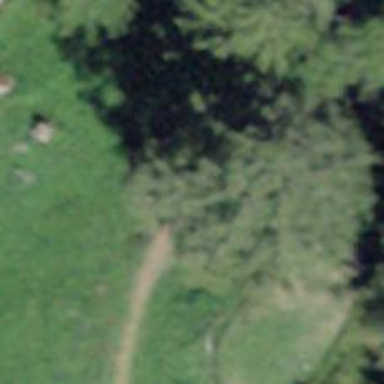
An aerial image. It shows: Path on the ground.